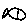
Label: fish